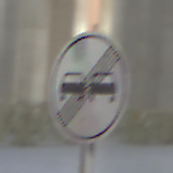
Verkehrszeichen: EndeUeberholverbot
Umgebung: Outdoor, Urban
Tageszeit: Night
Wetter: PartlyCloudy
Licht: Artificial
Jahreszeit: NotSpecified
Kontrast: HighContrast